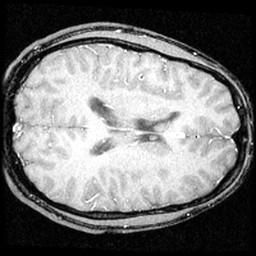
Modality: inplaneT1
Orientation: axial
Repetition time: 0.2 s
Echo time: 0.0036 s